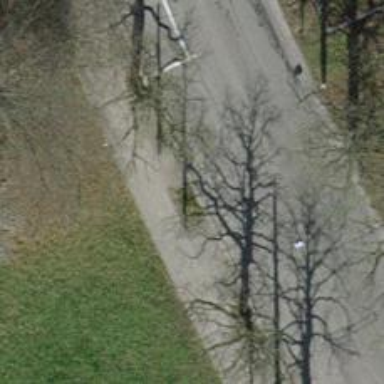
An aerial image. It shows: Tree-lined avenue.